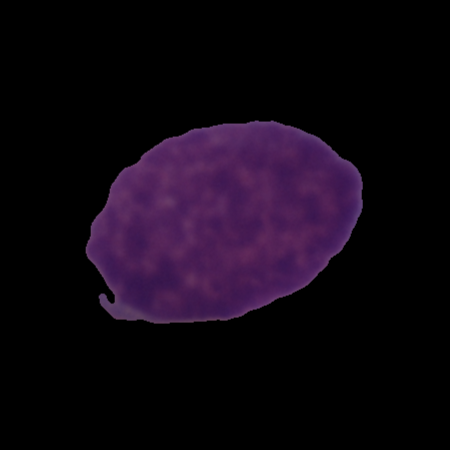
Label: healthy